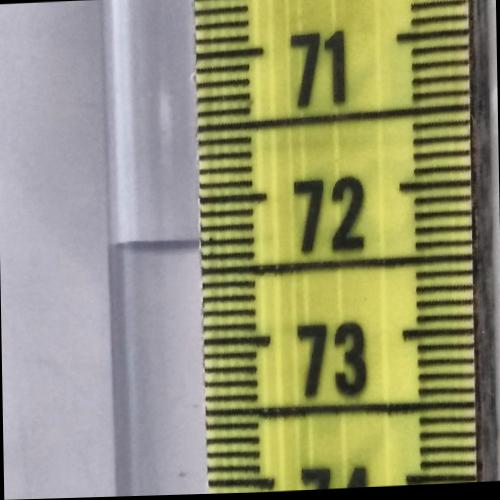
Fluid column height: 72.3 cm